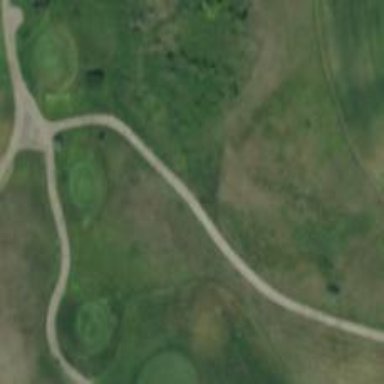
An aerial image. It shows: Path for both roads and golfers.